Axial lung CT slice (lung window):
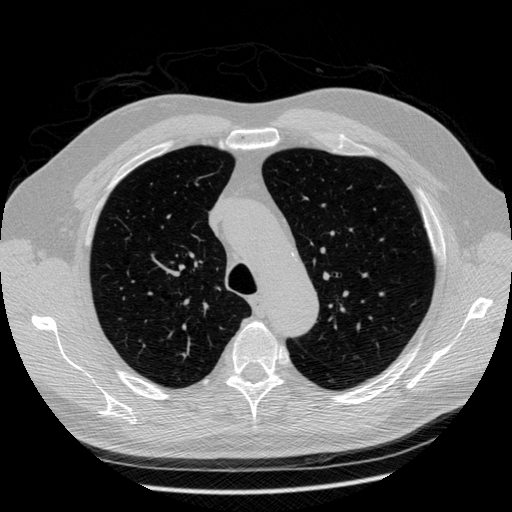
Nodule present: no